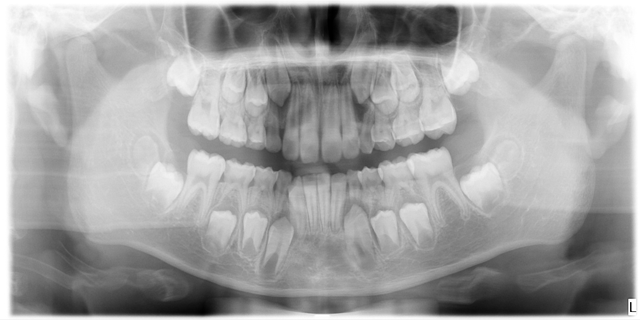
child